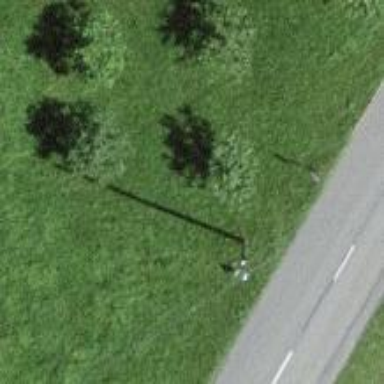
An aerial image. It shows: Power pole.